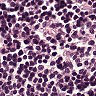
Metastatic tissue present: no